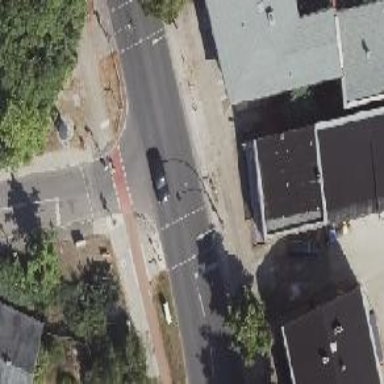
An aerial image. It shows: Crossing on the footway with traffic signals.